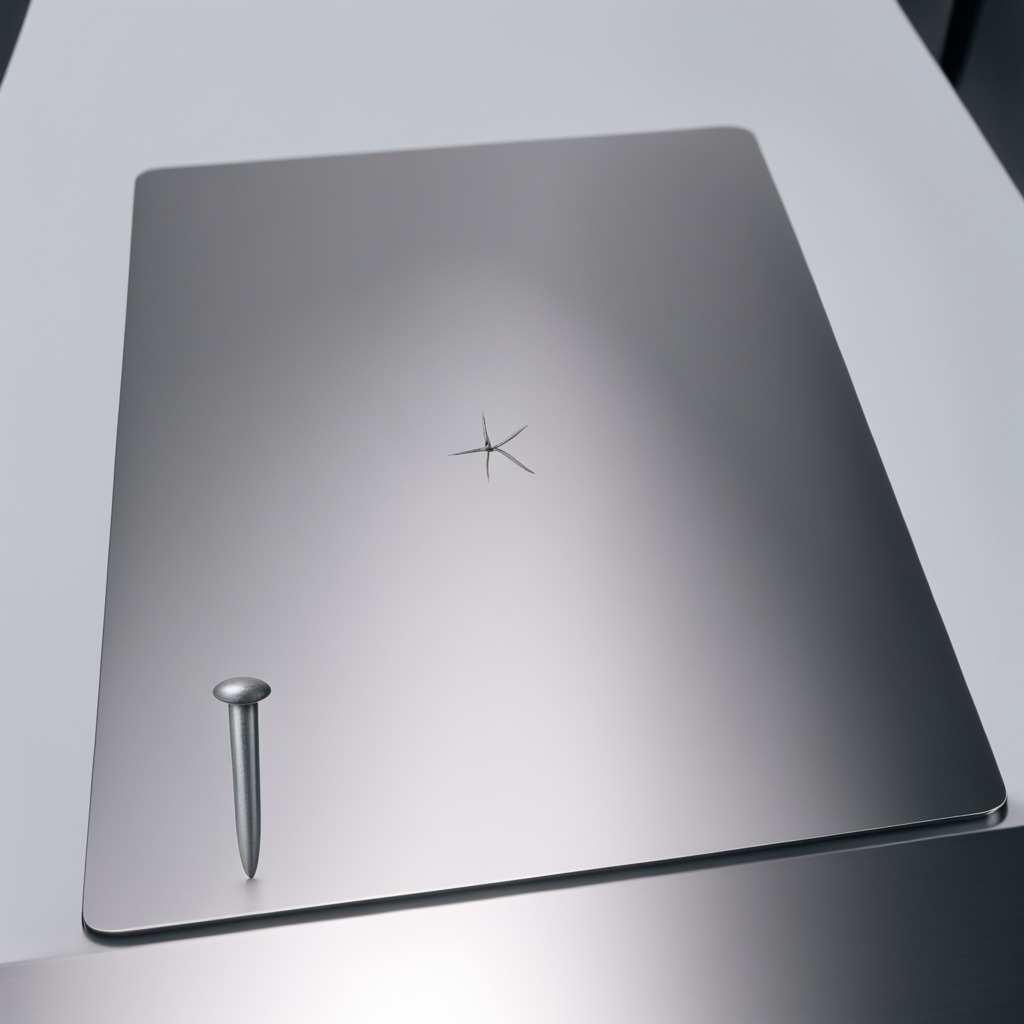
A nail is lying on the stainless steel table in a high-end prototyping lab.